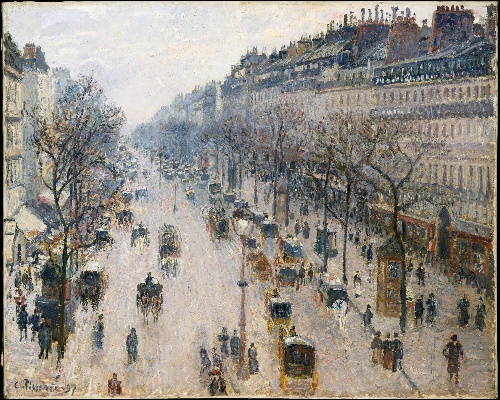
Title: The Boulevard Montmartre on a Winter Morning
Artist: Camille Pissarro
Artist bio: French, Charlotte Amalie, Saint Thomas 1830–1903 Paris
Date: 1897
Object type: Painting
Classification: Paintings
Medium: Oil on canvas
Dimensions: 25 1/2 x 32 in. (64.8 x 81.3 cm)
Department: European Paintings
Credit line: Gift of Katrin S. Vietor, in loving memory of Ernest G. Vietor, 1960
Accession year: 1960
Repository: Metropolitan Museum of Art, New York, NY
Tags: Buildings|Roads|Winter|Cities|Streets|Carriages|Paris